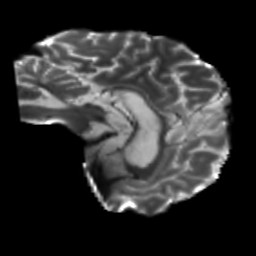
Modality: T2w
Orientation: sagittal
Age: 51
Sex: male
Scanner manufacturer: siemens
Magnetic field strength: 3 T
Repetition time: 5.25 s
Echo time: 0.08 s